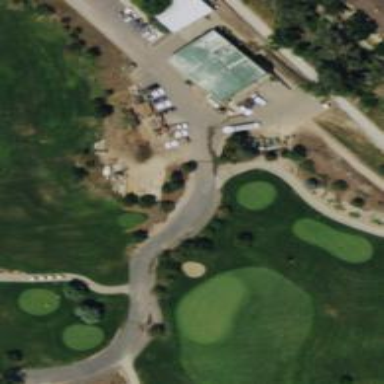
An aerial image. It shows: High-quality path for golf carts on grade 1 tracktype.